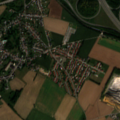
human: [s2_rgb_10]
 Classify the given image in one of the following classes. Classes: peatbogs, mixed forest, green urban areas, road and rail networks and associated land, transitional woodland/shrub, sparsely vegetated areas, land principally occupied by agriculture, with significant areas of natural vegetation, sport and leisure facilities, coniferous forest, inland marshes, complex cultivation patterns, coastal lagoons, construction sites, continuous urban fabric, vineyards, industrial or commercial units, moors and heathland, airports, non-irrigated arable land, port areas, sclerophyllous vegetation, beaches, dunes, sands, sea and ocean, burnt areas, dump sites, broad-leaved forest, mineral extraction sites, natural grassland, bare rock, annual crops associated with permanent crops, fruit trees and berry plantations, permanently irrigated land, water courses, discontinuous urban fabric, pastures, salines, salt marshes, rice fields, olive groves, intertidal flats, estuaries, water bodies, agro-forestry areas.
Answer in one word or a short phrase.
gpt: discontinuous urban fabric, road and rail networks and associated land, mineral extraction sites, non-irrigated arable land